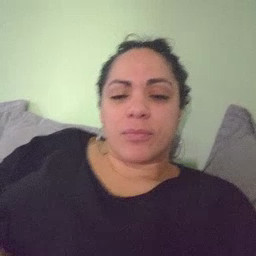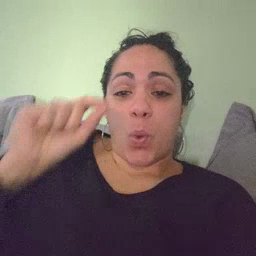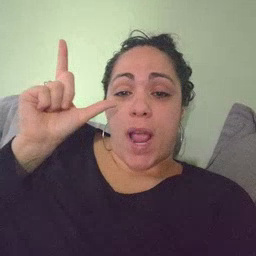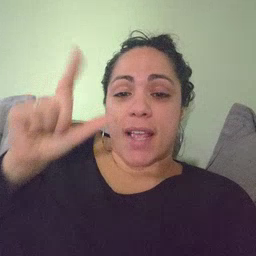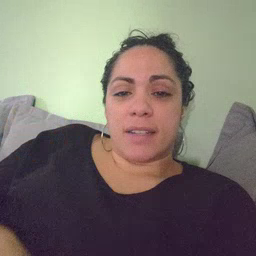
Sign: wake